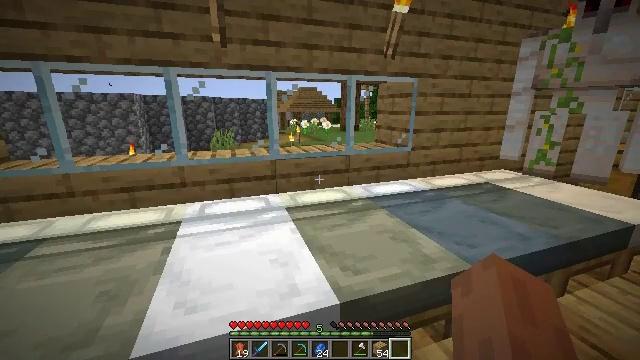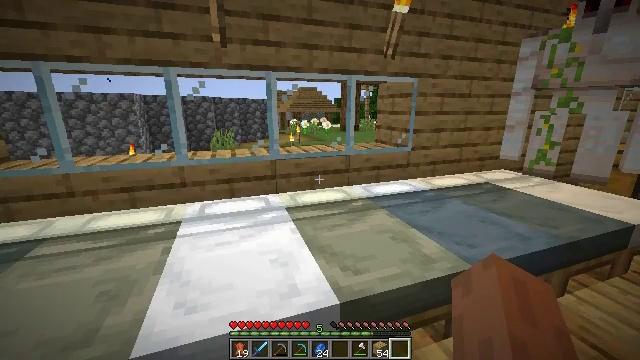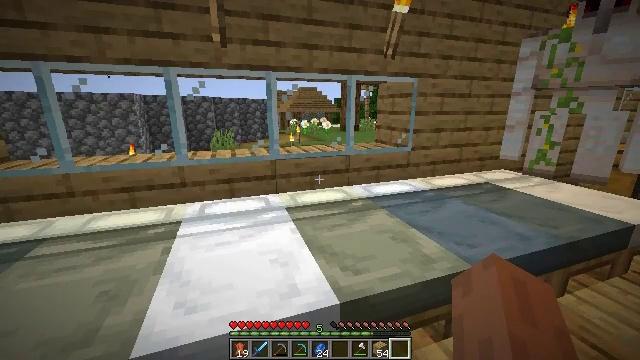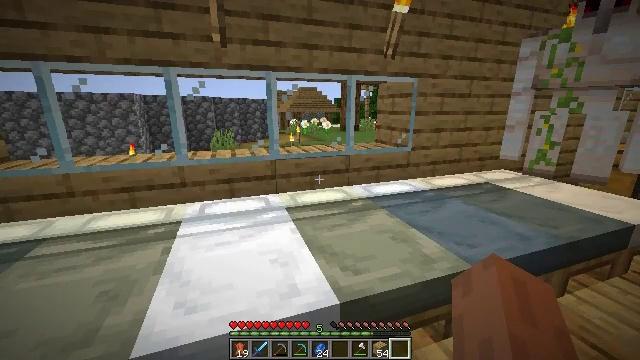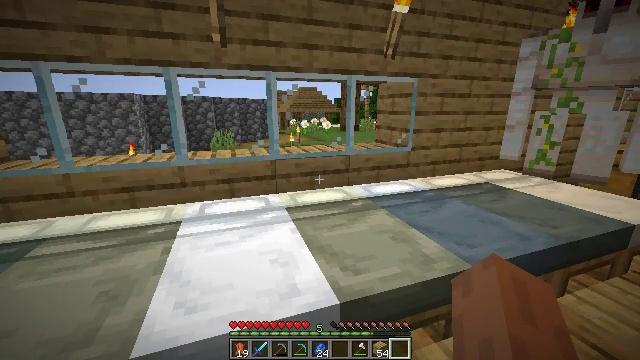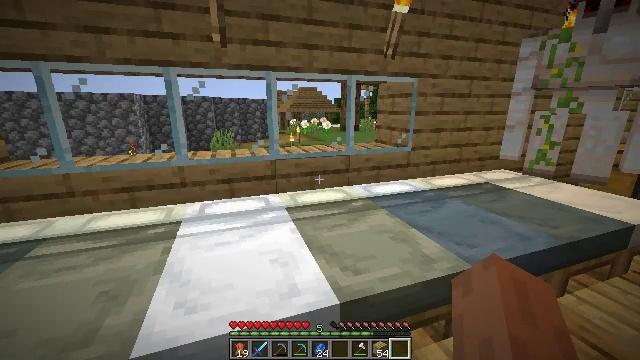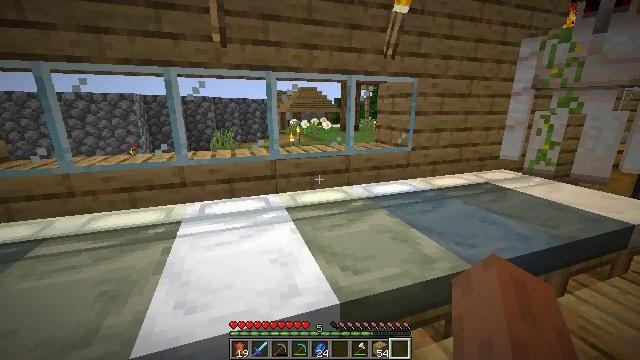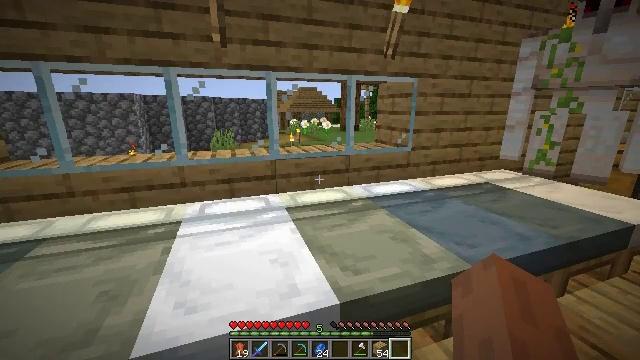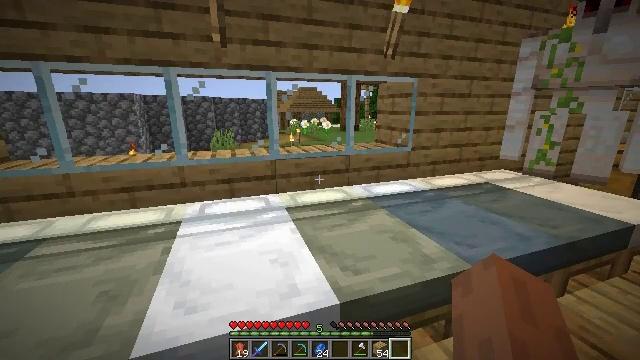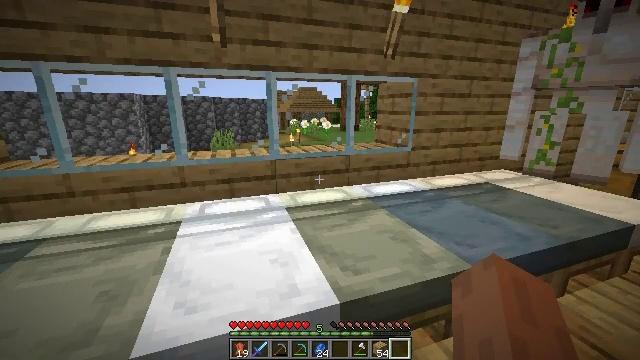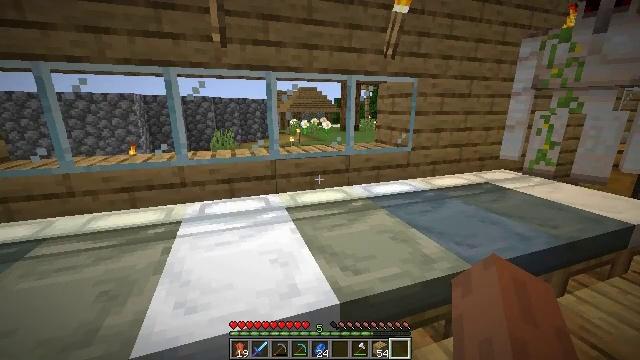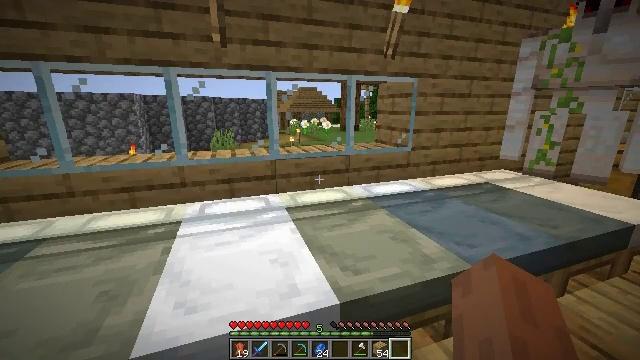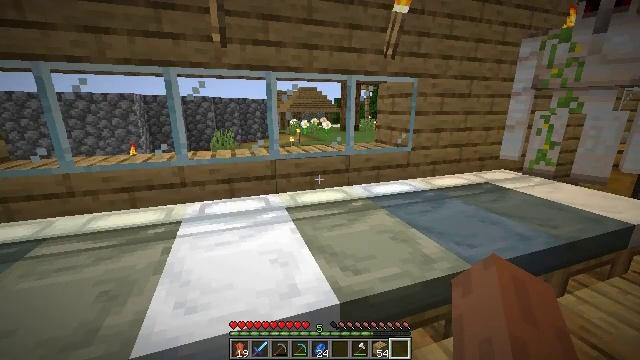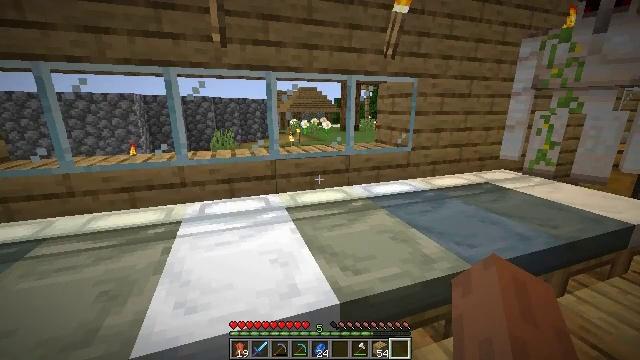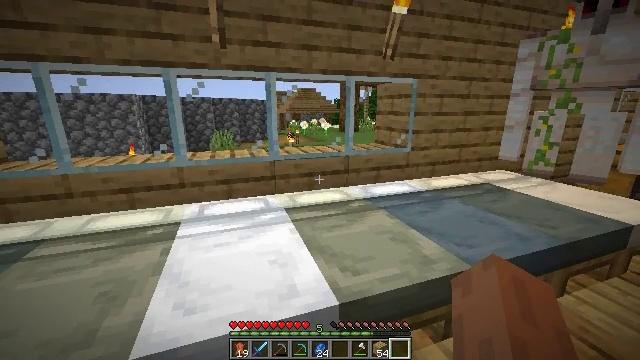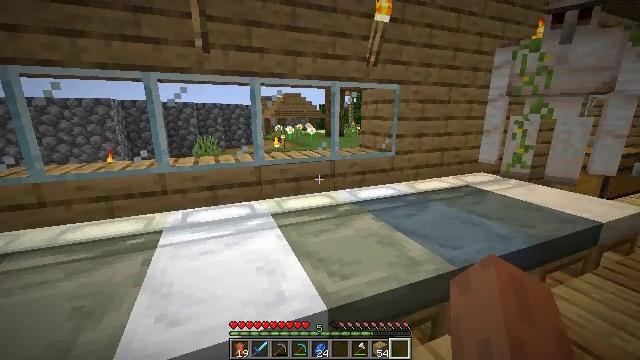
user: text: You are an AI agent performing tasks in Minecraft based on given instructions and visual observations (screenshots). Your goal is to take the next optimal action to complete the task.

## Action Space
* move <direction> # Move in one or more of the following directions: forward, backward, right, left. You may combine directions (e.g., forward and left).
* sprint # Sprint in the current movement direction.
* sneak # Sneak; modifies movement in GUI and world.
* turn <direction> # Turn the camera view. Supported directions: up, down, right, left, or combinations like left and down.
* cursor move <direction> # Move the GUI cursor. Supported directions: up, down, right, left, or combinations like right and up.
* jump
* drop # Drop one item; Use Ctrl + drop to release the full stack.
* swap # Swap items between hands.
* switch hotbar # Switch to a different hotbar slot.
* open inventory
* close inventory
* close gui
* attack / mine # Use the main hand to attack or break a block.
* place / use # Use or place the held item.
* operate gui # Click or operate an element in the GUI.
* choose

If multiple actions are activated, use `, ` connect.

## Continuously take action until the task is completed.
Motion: motion action
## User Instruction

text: Reclaim bookshelf materials.
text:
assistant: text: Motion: no_op
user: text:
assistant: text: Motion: no_op
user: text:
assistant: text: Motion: no_op
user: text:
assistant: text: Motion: no_op
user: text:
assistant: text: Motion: no_op
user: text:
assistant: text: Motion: no_op
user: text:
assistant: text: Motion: no_op
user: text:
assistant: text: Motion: no_op
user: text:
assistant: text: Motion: no_op
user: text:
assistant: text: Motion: no_op
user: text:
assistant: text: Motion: no_op
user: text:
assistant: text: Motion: no_op
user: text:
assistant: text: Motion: no_op
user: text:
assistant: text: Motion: no_op
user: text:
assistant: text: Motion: turn right and up
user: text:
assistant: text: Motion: turn right
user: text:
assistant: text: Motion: turn right
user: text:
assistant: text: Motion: turn right
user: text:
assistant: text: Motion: turn right
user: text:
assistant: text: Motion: turn right and up
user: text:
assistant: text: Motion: turn right
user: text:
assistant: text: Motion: turn right
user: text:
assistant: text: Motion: no_op
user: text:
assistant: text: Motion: no_op
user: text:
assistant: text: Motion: no_op
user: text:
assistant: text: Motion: no_op
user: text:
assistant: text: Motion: no_op
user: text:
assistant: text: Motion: no_op
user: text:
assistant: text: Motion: no_op
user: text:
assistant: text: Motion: no_op